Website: apple-inc
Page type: review-order
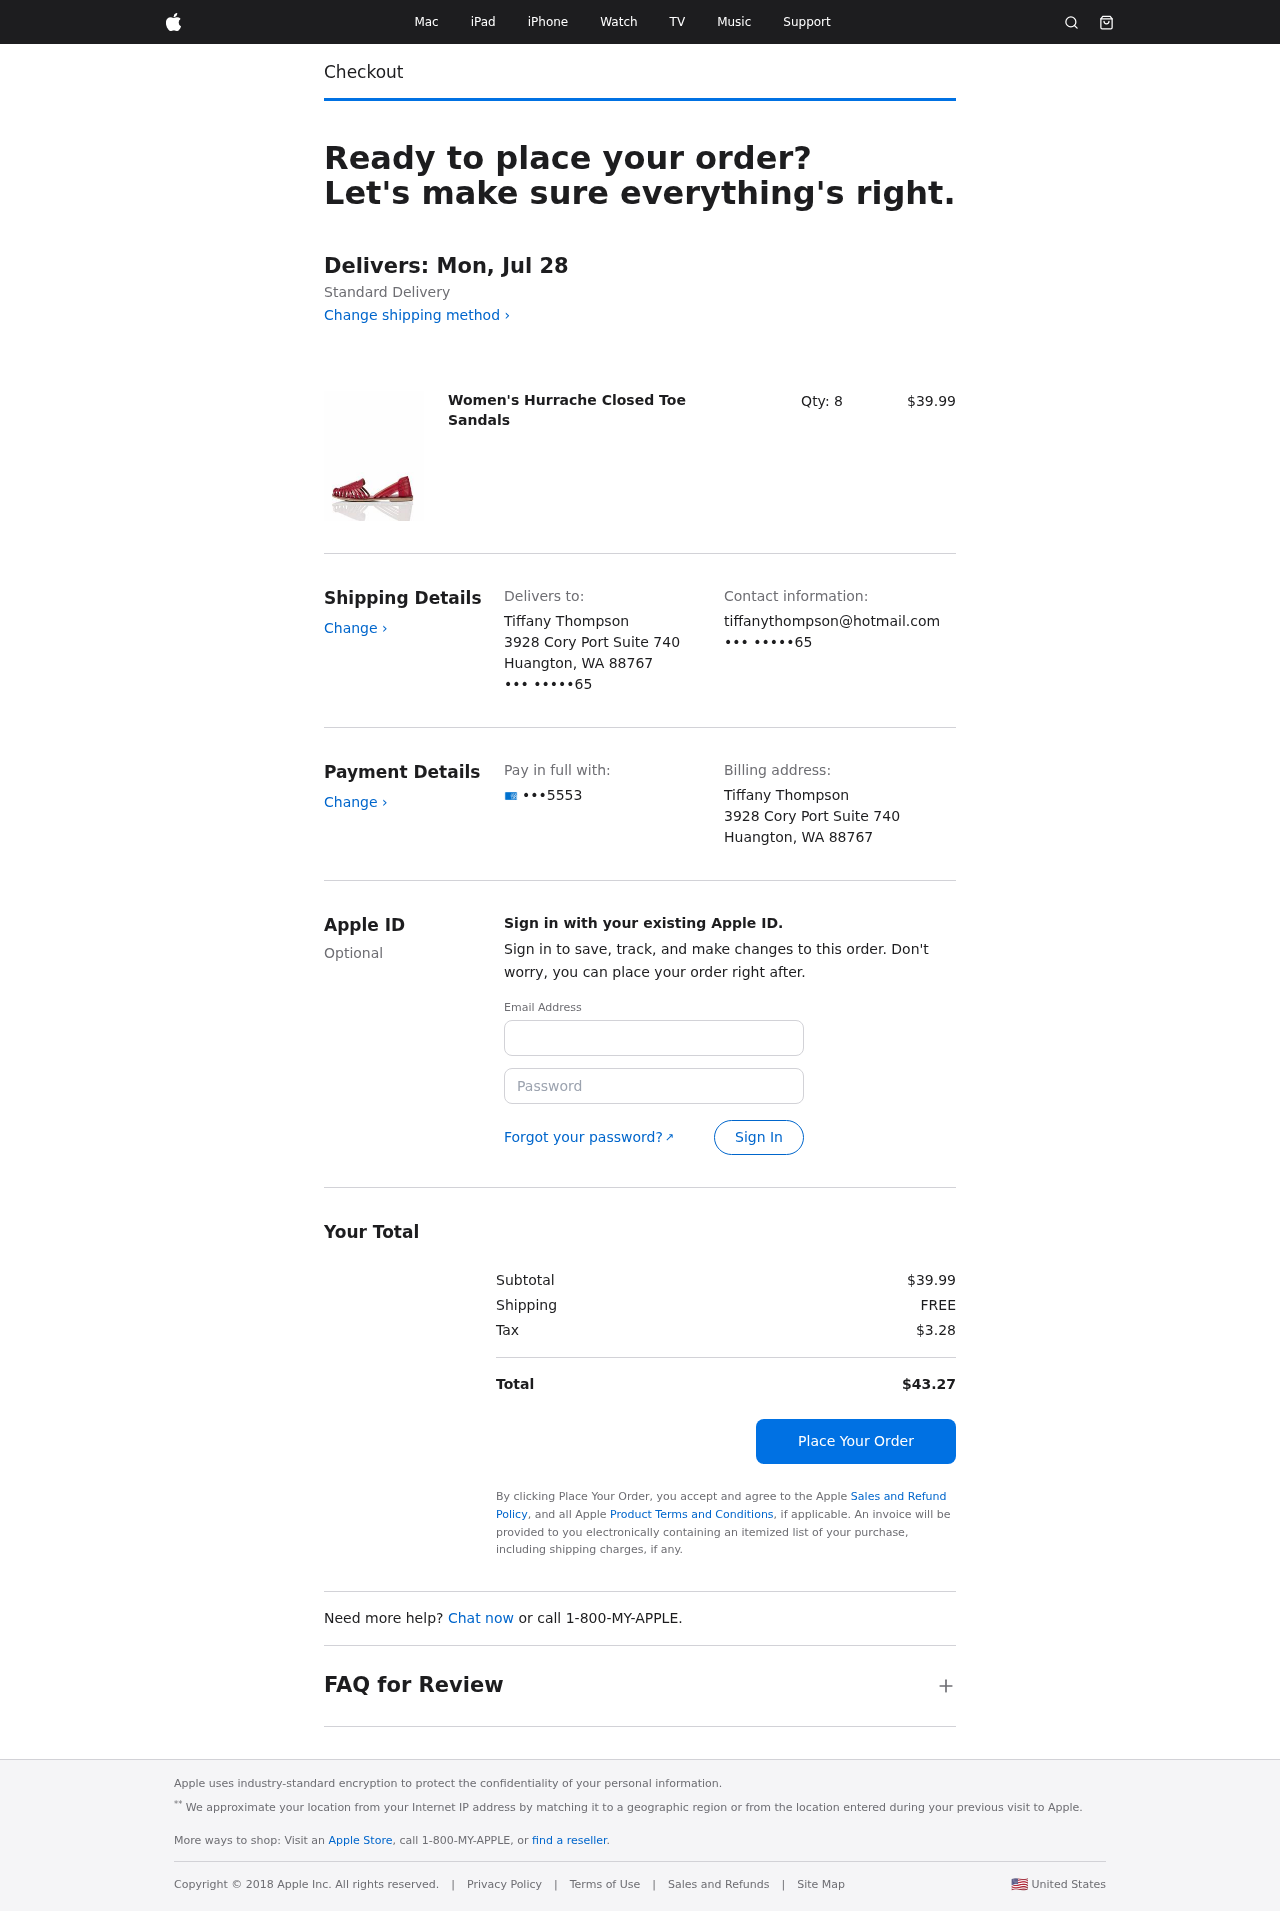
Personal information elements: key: PII_CARD_LAST4
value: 5553
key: PII_CITY_STATE_ZIP
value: Huangton, WA 88767
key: PII_EMAIL3
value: tiffanythompson@hotmail.com
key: PII_FULLNAME
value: Tiffany Thompson
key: PII_PHONE_SUFFIX
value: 65
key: PII_STREET
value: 3928 Cory Port Suite 740
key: PII_EMAIL2
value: tiffanythompson@hotmail.com
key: PII_PHONE_SUFFIX2
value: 65
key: PII_FULLNAME2
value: Tiffany Thompson
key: PII_STREET2
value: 3928 Cory Port Suite 740
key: PII_CITY_STATE_ZIP2
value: Huangton, WA 88767
Product elements: key: PRODUCT1_NAME
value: Women's Hurrache Closed Toe Sandals
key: PRODUCT1_PRICE
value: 39.99
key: PRODUCT1_QUANTITY
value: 8
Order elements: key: ORDER_DELIVERY_DATE
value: Delivers: Mon, Jul 28
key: ORDER_SUBTOTAL
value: $39.99
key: ORDER_SHIPPING_COST
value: FREE
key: ORDER_TAX
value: $3.28
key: ORDER_TOTAL
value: $43.27